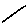
Label: line